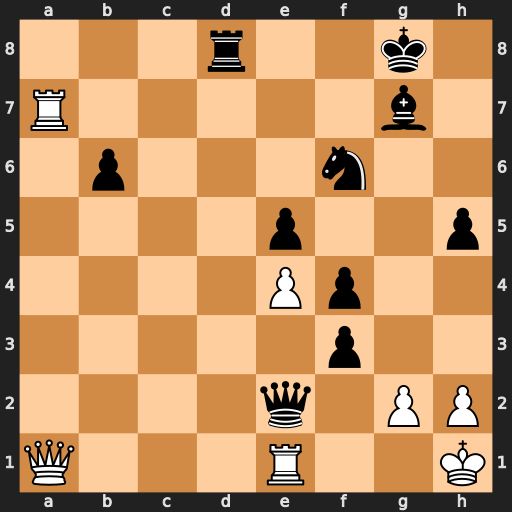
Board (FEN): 3r2k1/R5b1/1p3n2/4p2p/4Pp2/5p2/4q1PP/Q3R2K
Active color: w
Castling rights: -
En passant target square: -
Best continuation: Rxe2 fxe2 Qa2+ Kh7 Qxe2